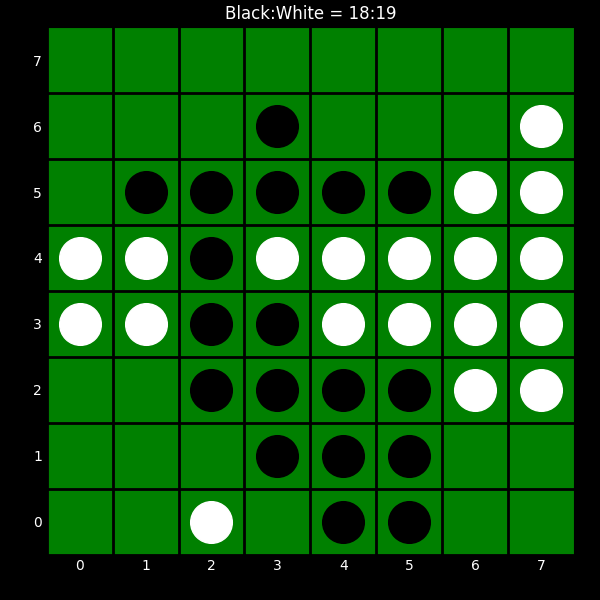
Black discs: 18
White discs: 19